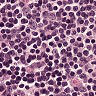
Metastatic tissue present: no